九年级 · 变换几何
如图, $D$ 是等边 $\triangle A B C$ 边 $A B$ 上的一点, 且 $A D: D B=2: 3$, 现将 $\triangle A B C$ 折叠, 使点 $C$ 与 $D$ 重合, 折痕为 $E F$, 点 $E, F$ 分别在 $A C$ 和 $B C$ 上, 则 $C E: C F=(\quad)$

    (第 10 题)

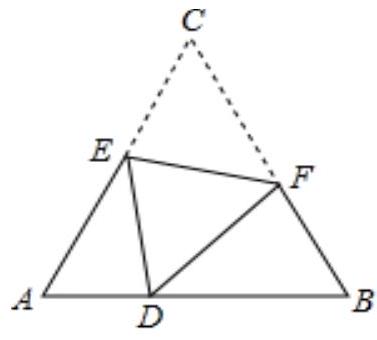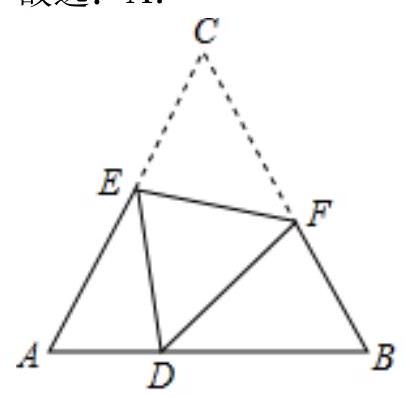
A. $\frac{7}{8}$
    B. $\frac{4}{5}$
    C. $\frac{5}{6}$
    D. $\frac{6}{7}$


答案: A
解析: 依据翻折变换的性质得到 $\mathrm{DE}=\mathrm{CE} 、 \mathrm{CF}=\mathrm{DF}$; 设 $\mathrm{AD}=2 \mathrm{k}$, 则 $\mathrm{DB}=3 \mathrm{k}$; 根据相似三角形的判定与性质即可解决问题.

【详解】解: 设 $\mathrm{AD}=2 \mathrm{k}$, 则 $\mathrm{DB}=3 \mathrm{k}$,

$\because \triangle \mathrm{ABC}$ 为等边三角形,

$\therefore \mathrm{AB}=\mathrm{AC}=5 \mathrm{k}, \angle \mathrm{A}=\angle \mathrm{B}=\angle \mathrm{C}=\angle \mathrm{EDF}=60^{\circ}$,

$\therefore \angle \mathrm{EDA}+\angle \mathrm{FDB}=120^{\circ}$,

又 $\because \angle \mathrm{EDA}+\angle \mathrm{AED}=120^{\circ}$,

$\therefore \angle \mathrm{FDB}=\angle \mathrm{AED}$,

$\therefore \triangle \mathrm{AED} \sim \triangle \mathrm{BDF}$,

由折叠得 $\mathrm{CE}=\mathrm{DE}, \mathrm{CF}=\mathrm{DF}$,

$\therefore \triangle \mathrm{AED}$ 的周长为 $7 \mathrm{k}, \triangle \mathrm{BDF}$ 的周长为 $8 \mathrm{k}$,

$\therefore \triangle \mathrm{AED}$ 与 $\triangle \mathrm{BDF}$ 的相似比为 7: 8 ,

$\therefore \mathrm{CE}: \mathrm{CF}=\mathrm{DE}: \mathrm{DF}=7: 8$.

故选: A.

【点睛】主要考查了翻折变换的性质、相似三角形的判定和性质, 解题的关键是利用相似三角形的周长之比等于相似比, 学会根据条件用字母表示相应的线段长度.